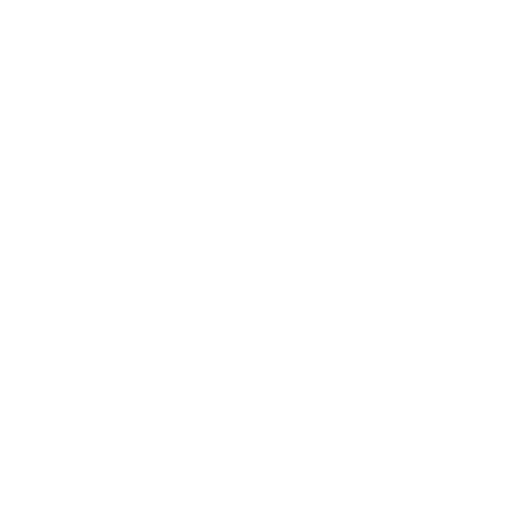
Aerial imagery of island in Alaska named Twin Islands containing only unknown